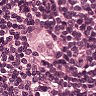
Metastatic tissue present: yes